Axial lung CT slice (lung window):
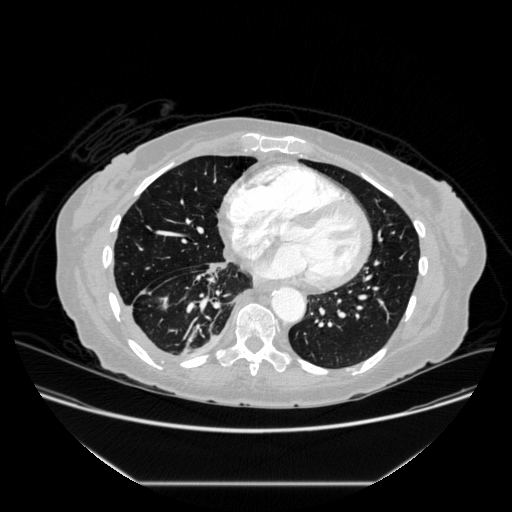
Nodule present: no